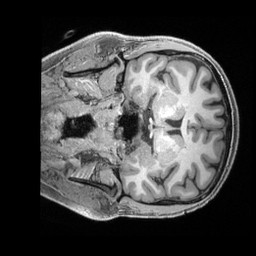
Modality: T1w
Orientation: coronal
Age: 29
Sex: male
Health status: healthy
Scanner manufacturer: siemens
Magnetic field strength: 3 T
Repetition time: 2.4 s
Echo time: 0.00228 s